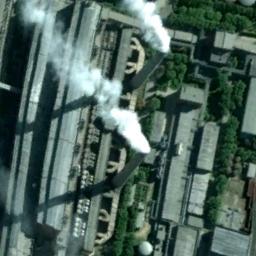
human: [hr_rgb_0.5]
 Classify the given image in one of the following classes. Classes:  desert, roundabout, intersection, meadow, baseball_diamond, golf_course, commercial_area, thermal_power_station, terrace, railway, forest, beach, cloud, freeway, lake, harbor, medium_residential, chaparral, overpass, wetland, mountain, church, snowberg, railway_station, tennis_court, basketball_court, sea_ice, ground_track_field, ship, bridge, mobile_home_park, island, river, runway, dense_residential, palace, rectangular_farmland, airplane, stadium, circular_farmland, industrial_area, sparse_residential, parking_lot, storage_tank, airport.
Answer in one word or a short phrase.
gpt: thermal_power_station